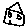
Label: house